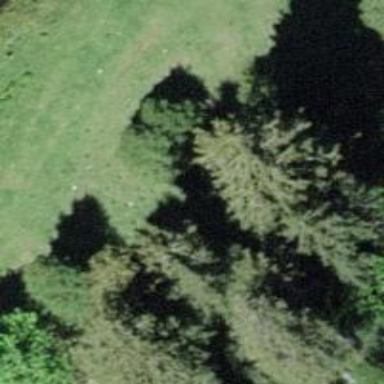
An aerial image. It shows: Needle-leaved tree in its natural environment.